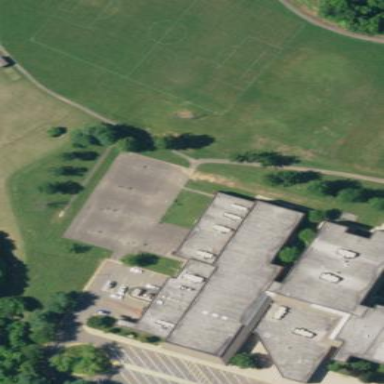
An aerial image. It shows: Recreation ground.